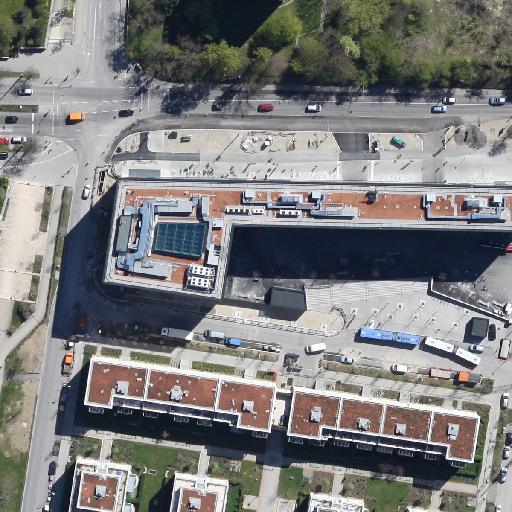
Referring expression: light-duty vehicle